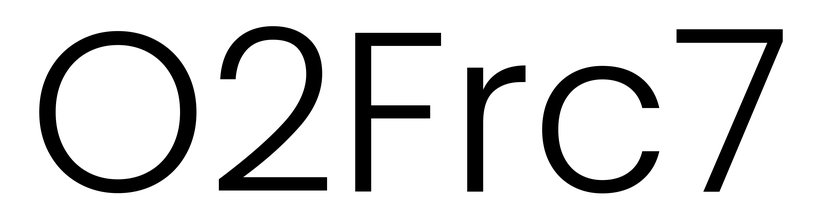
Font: Poppins-Light